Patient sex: M
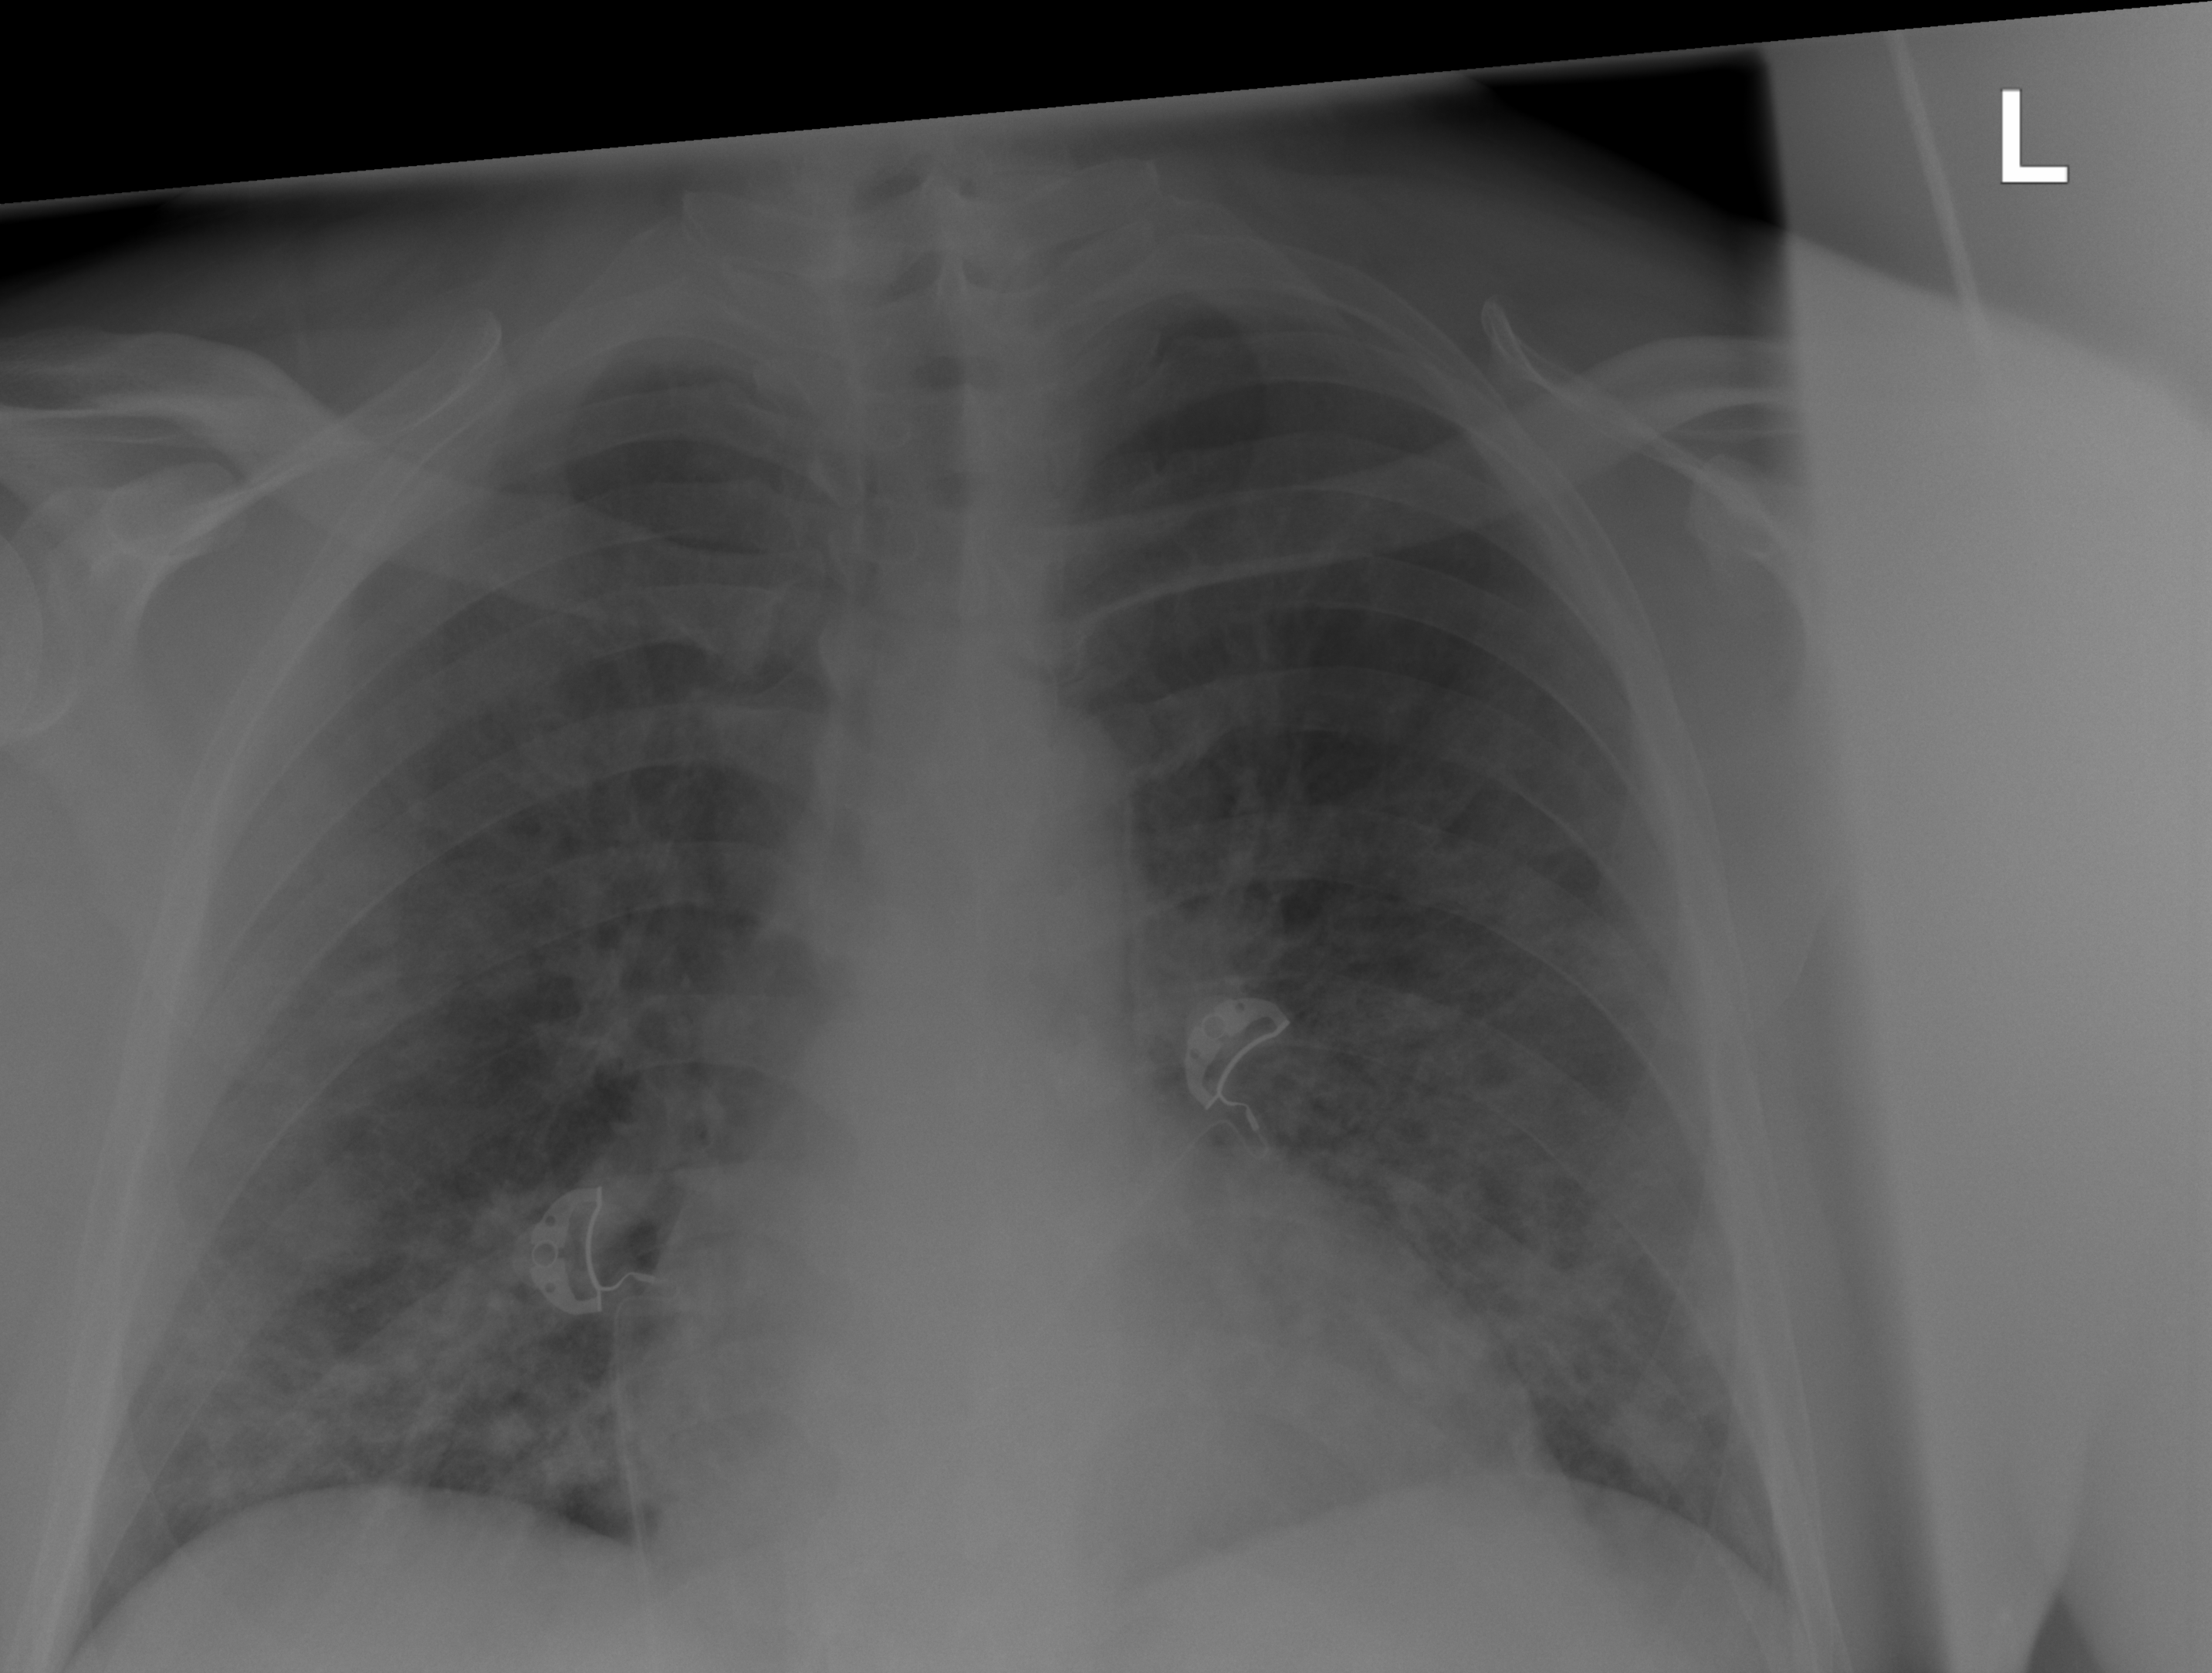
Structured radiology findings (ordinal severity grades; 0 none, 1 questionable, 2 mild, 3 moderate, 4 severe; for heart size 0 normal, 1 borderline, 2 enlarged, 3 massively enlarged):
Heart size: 2
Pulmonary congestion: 0
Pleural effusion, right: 0
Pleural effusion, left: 0
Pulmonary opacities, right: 3
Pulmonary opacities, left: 3
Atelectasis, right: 2
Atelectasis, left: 2